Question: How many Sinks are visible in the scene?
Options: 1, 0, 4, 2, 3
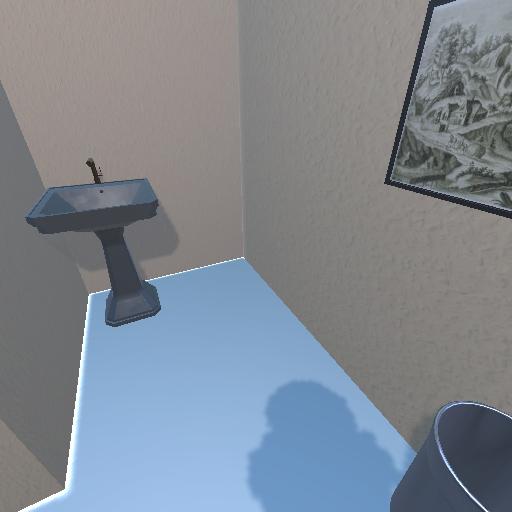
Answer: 1